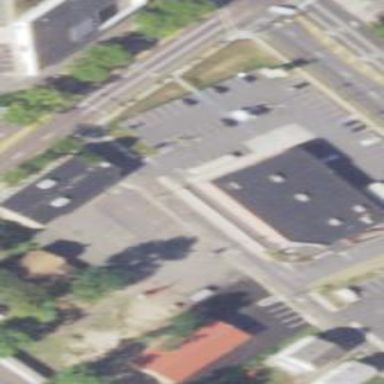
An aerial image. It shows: Commercial building.